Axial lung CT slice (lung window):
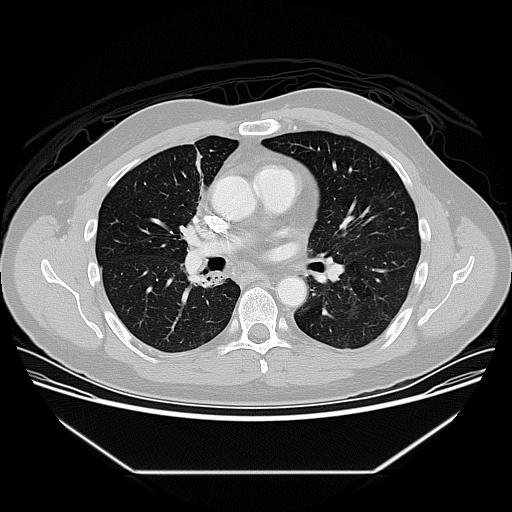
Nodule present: no